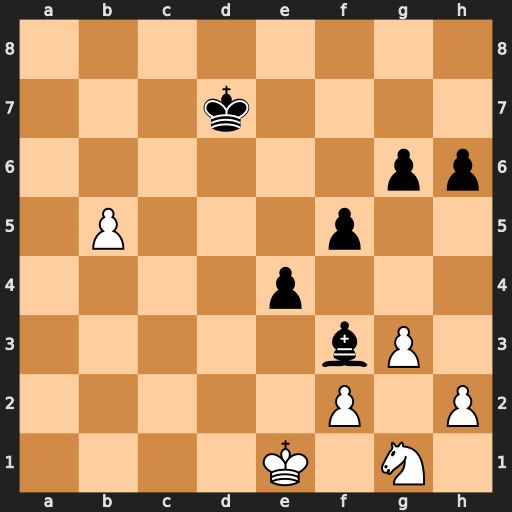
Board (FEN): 8/3k4/6pp/1P3p2/4p3/5bP1/5P1P/4K1N1
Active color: w
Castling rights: -
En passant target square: -
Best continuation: Nxf3 exf3 Kd2 Kd6 Ke3